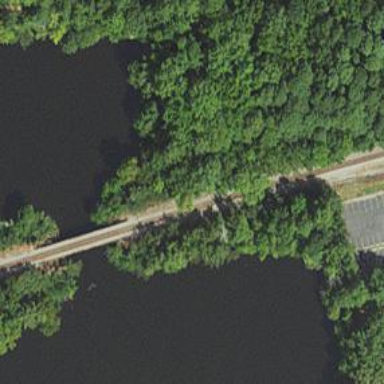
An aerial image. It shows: Bridge over railway line.